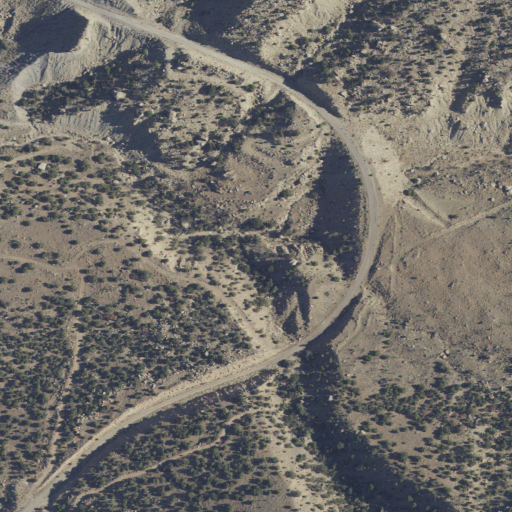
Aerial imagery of valley in Utah named Fan Canyon containing shrub and evergreen forest